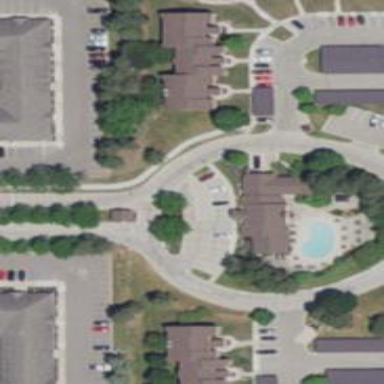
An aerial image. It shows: Residential road that intersects with roundabout.